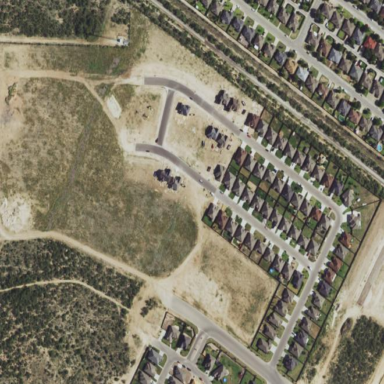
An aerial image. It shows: Residential area consisting of single-family homes.